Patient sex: F
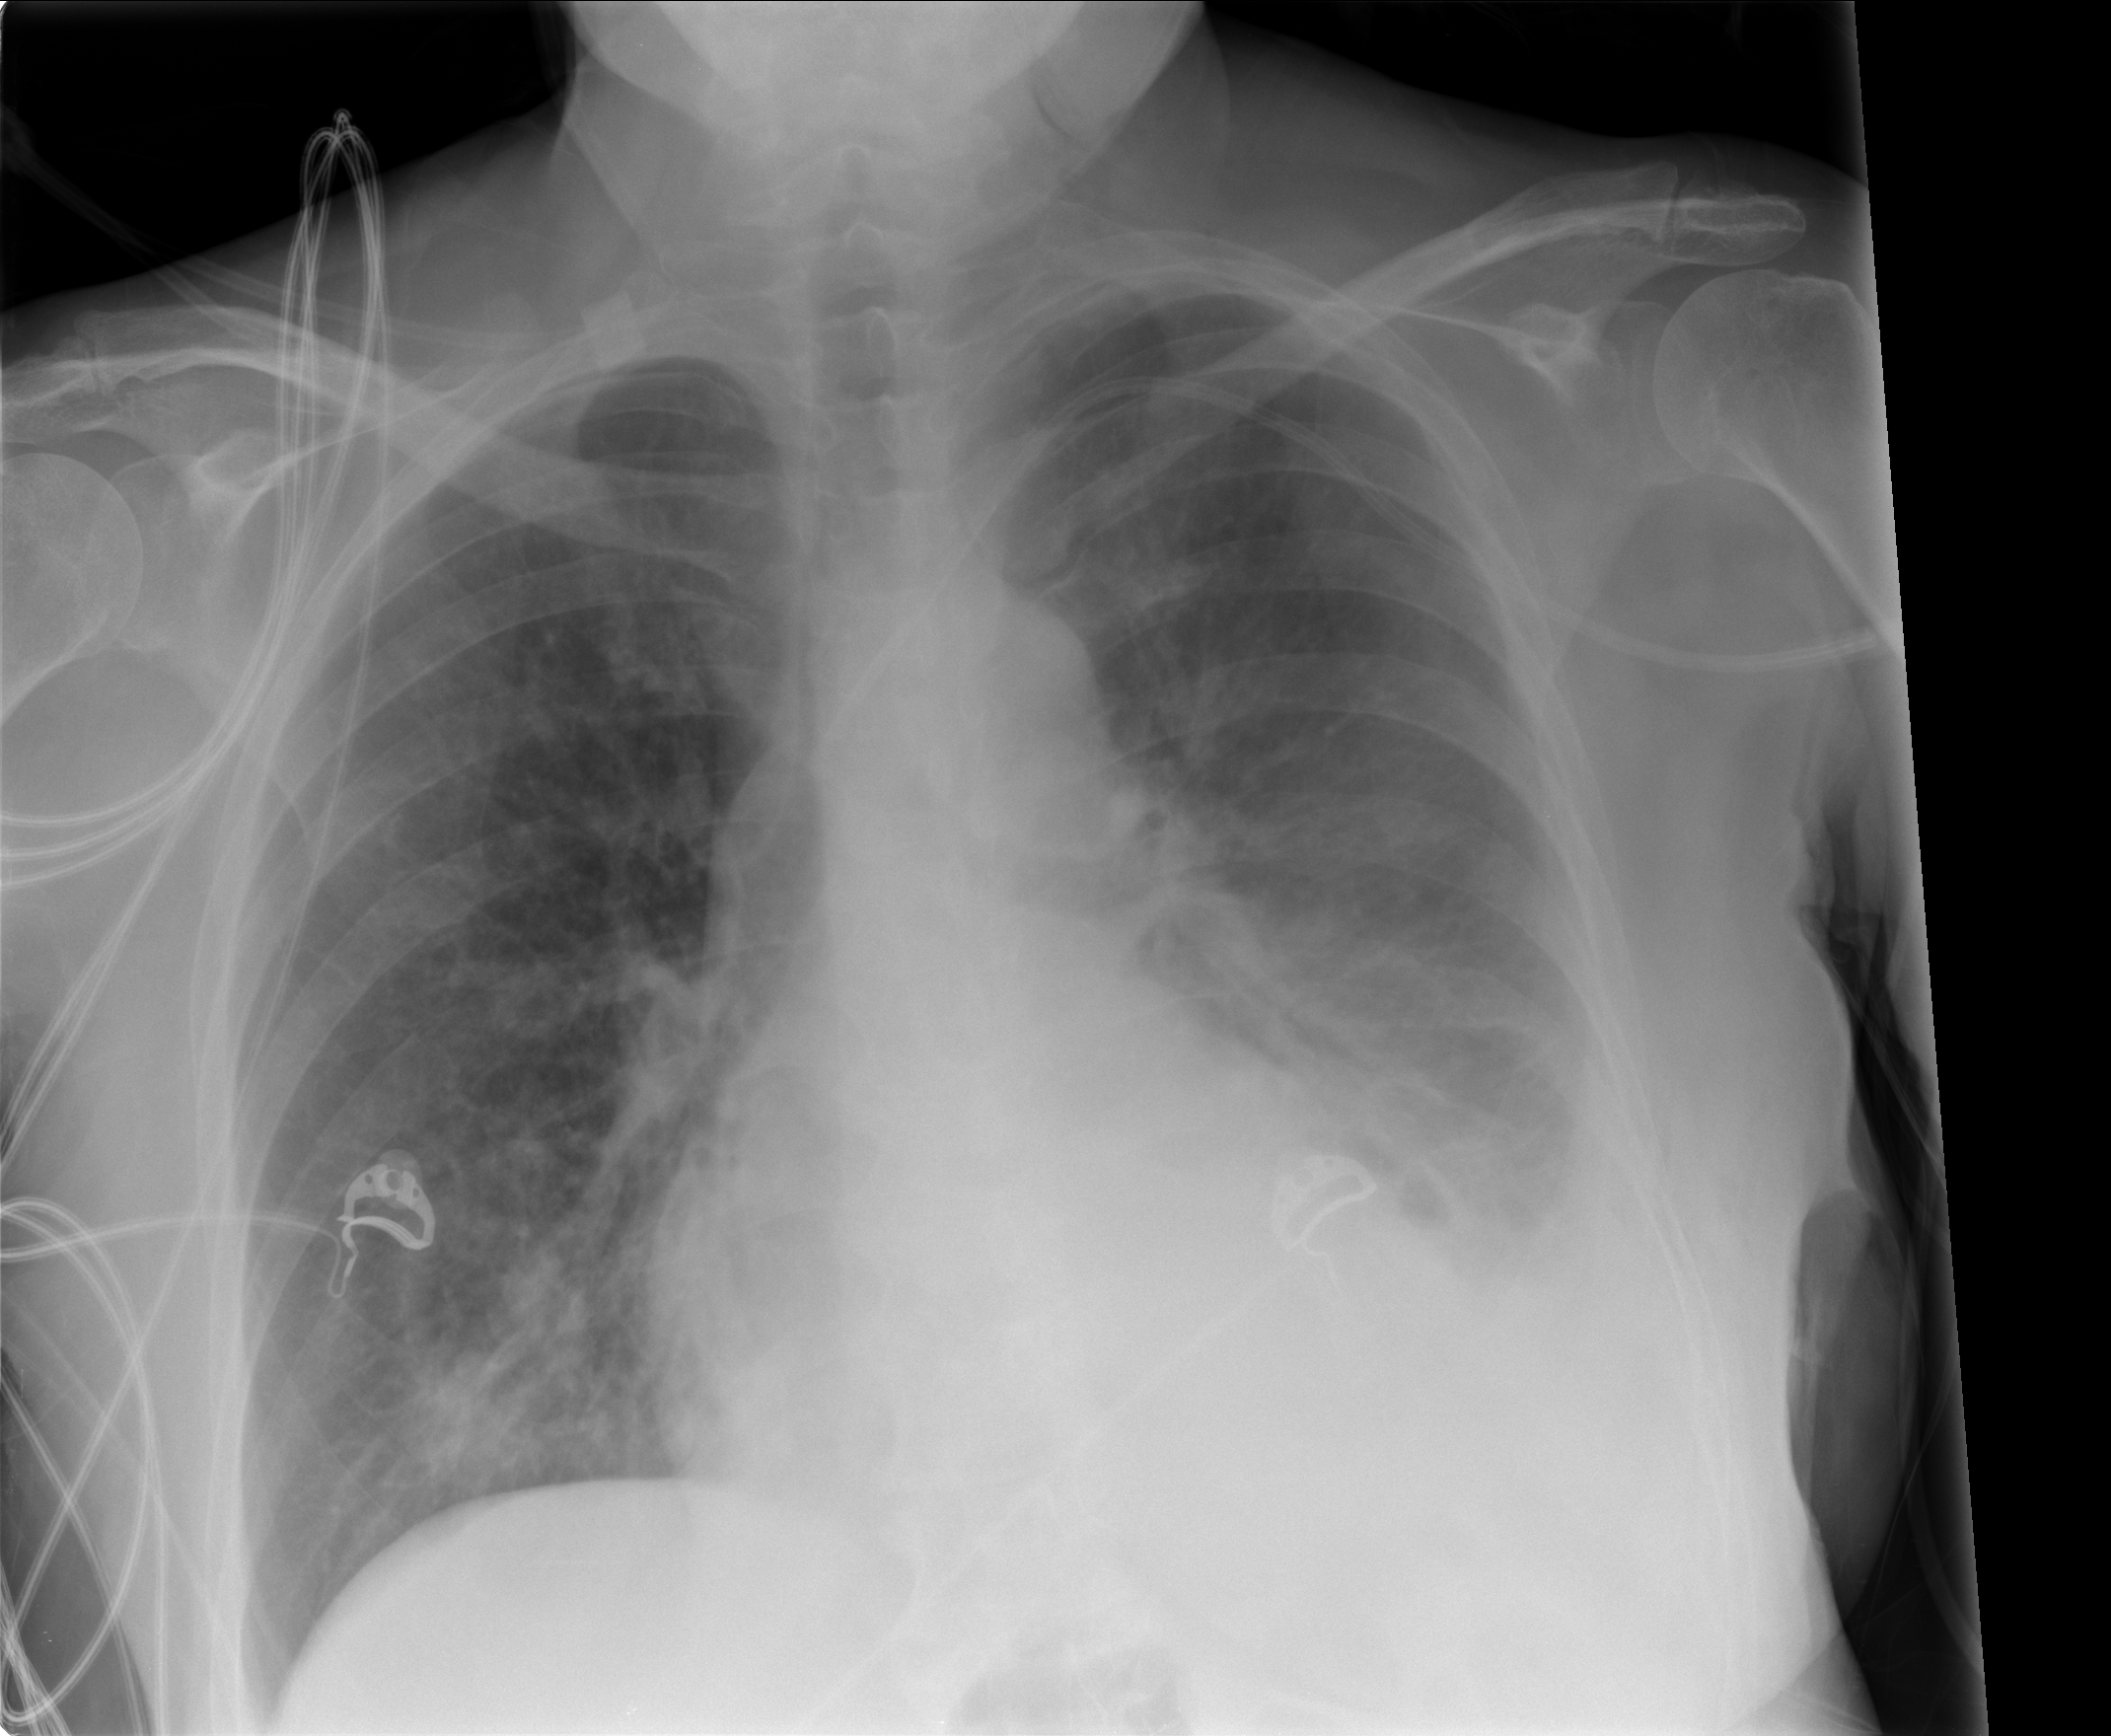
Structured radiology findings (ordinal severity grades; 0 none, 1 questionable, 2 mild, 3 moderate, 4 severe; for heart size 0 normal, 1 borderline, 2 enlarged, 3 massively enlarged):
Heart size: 1
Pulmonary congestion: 0
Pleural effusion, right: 0
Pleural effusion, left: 3
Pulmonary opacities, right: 2
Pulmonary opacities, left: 1
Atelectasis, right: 2
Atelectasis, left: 2